Question: Currently I am working on a website which has some text in Japanese Language. All the texts are showing weird in all browser. The website has "charset" of "Shift_JIS". I have recoded the website with some new code as it was coded 10 years ago with some table like email template.
Here is the Head part of the site
'''
<!doctype html>
<html>
<head>
<meta http-equiv="Content-Type" content="text/html; charset=Shift_JIS">
<title>komitsukudeYing Yu woXue bu,,Man Hua deXue buYing Yu :, ESL, EFL, TOEFL, FCE, TOIEC, IELTS</title>
'''
All the texts are looking like this

Here is all the code I have used in the page
'''
<!doctype html>
<html>
<head>
<meta http-equiv="Content-Type" content="text/html; charset=Shift_JIS">
<title>komitsukudeYing Yu woXue bu,,Man Hua deXue buYing Yu :, ESL, EFL, TOEFL, FCE, TOIEC, IELTS</title>
<script language="JavaScript">
<!--HPB_SCRIPT_ROV_50
//
// Licensed Materials - Property of IBM
// 83H7391, 42L1820
// (C) Copyright IBM Corp. 1995, 1999 All Rights Reserved.
//
// Version: 5.0.1
//
// HpbImgPreload: Hua Xiang nopurirodowoXing naimasu
//
function HpbImgPreload()
{
var appVer=parseInt(navigator.appVersion);
var isNC=(document.layers && (appVer >= 4)); // Netscape Navigator 4.0 or later
var isIE=(document.all && (appVer >= 4)); // Internet Explorer 4.0 or later
if (isNC || isIE)
{
if (document.images)
{
var imgName = HpbImgPreload.arguments[0];
var cnt;
swImg[imgName] = new Array;
for (cnt = 1; cnt < HpbImgPreload.arguments.length; cnt++)
{
swImg[imgName][HpbImgPreload.arguments[cnt]] = new Image();
swImg[imgName][HpbImgPreload.arguments[cnt]].src = HpbImgPreload.arguments[cnt];
}
}
}
}
// HpbImgFind: ImageobuziekutowoTan shimasu
//
function HpbImgFind(doc, imgName)
{
for (var i=0; i < doc.layers.length; i++)
{
var img = doc.layers[i].document.images[imgName];
if (!img) img = HpbImgFind(doc.layers[i], imgName);
if (img) return img;
}
return null;
}
// HpbImgSwap: Hua Xiang woRu reHuan emasu
//
function HpbImgSwap(imgName, imgSrc)
{
var appVer=parseInt(navigator.appVersion);
var isNC=(document.layers && (appVer >= 4)); // Netscape Navigator 4.0 or later
var isIE=(document.all && (appVer >= 4)); // Internet Explorer 4.0 or later
if (isNC || isIE)
{
if (document.images)
{
var img = document.images[imgName];
if (!img) img = HpbImgFind(document, imgName);
if (img) img.src = imgSrc;
}
}
}
var swImg; swImg=new Array;
//-->
</script><script language="JavaScript">
<!--
HPB_SCRIPT_PLD_50
HpbImgPreload('_HPB_ROLLOVER3', 'image/english02.gif', 'image/english01.gif');
function MM_swapImgRestore() { //v3.0
var i,x,a=document.MM_sr; for(i=0;a&&i<a.length&&(x=a[i])&&x.oSrc;i++) x.src=x.oSrc;
}
function MM_preloadImages() { //v3.0
var d=document; if(d.images){ if(!d.MM_p) d.MM_p=new Array();
var i,j=d.MM_p.length,a=MM_preloadImages.arguments; for(i=0; i<a.length; i++)
if (a[i].indexOf("#")!=0){ d.MM_p[j]=new Image; d.MM_p[j++].src=a[i];}}
}
function MM_findObj(n, d) { //v4.01
var p,i,x; if(!d) d=document; if((p=n.indexOf("?"))>0&&parent.frames.length) {
d=parent.frames[n.substring(p+1)].document; n=n.substring(0,p);}
if(!(x=d[n])&&d.all) x=d.all[n]; for (i=0;!x&&i<d.forms.length;i++) x=d.forms[i][n];
for(i=0;!x&&d.layers&&i<d.layers.length;i++) x=MM_findObj(n,d.layers[i].document);
if(!x && d.getElementById) x=d.getElementById(n); return x;
}
function MM_swapImage() { //v3.0
var i,j=0,x,a=MM_swapImage.arguments; document.MM_sr=new Array; for(i=0;i<(a.length-2);i+=3)
if ((x=MM_findObj(a[i]))!=null){document.MM_sr[j++]=x; if(!x.oSrc) x.oSrc=x.src; x.src=a[i+2];}
}
//-->
</script>
<style type="text/css">
<!--
TD {
font-size : 12px;
}
-->
</style>
<!-- Latest compiled and minified CSS -->
<link rel="stylesheet" href="https://maxcdn.bootstrapcdn.com/bootstrap/3.3.5/css/bootstrap.min.css">
<link rel="stylesheet" type="text/css" href="style.css">
</head>
<body class="container-fluid">
<div class="header row">
<div class="col-md-3"></div>
<div class="col-md-6"><img src="banners/banner-cfangollll-flyguy600-105.png"></div>
<div class="col-md-3"></div>
</div>
<div class="middle row">
<div class="col-md-3"></div>
<div class="col-md-6" style="background:#fff">
<div class="top_sec_mid row">
<div class="top_text">
<h1 align="center"><br>
komitsukudeYing Yu Xue bu</h1>
<h1 align="center">Shi Jie kotsumikudeGuo Ji De nabizinesuYan Yu woMian Qiang . </h1>
<h5 align="center"><br>
<b>Language Learning thru World Comics</b> </h5>
</div>
<!--top_text ends-->
<div class="top_txt2"> Ying Yu woXue buRen , soshiteJiao eruRen woDui Xiang toshita, purintoOK, huotohurinooShou
Qing retsusun. Nan Yi Du haZhong reberude, Chu Ji Bian Zhong Ji Bian Shang Ji Bian no3Duan Jie niBie retei
ru. mazuhaXia notaitoruwokuritsukushitemiyou. </div>
<div class="pdf">
<ul>
<li>
<div class="list_left col-md-9 col-sm-9"><img src="images/flag-icon_us.png" width="27" height="17">Huan Shi Shao Nu (Zuo :rikenedei)</div>
<div class="list_right col-md-3 col-sm-3"><img src="image/p.gif" width="16" height="16" border="0" alt="pdf version">komitsuku</div>
</li>
<li>
<div class="list_left col-md-9 col-sm-9"><img src="images/flag-icon_Flag_of_England.png" width="27" height="17"> rutsukingu(Zuo :kiyasupauiriamusu)</div>
<div class="list_right col-md-3 col-sm-3"><img src="image/p.gif" width="16" height="16" border="0" alt="pdf version">komitsuku</div>
</li>
<li>
<div class="list_left col-md-9 col-sm-9"><img src="images/flag-icon_icon-denmark.png" width="27" height="17"> Leng yaHan taratara(Zuo :orekomoru</div>
<div class="list_right col-md-3 col-sm-3"><img src="image/p.gif" width="16" height="16" border="0" alt="pdf version">komitsuku</div>
</li>
<li>
<div class="list_left col-md-9 col-sm-9"><img src="images/flag-icon_dutch.png" width="27" height="17"> pito(Zuo :maikehachiesu)</div>
<div class="list_right col-md-3 col-sm-3"><img src="image/p.gif" width="16" height="16" border="0" alt="pdf version"><a href="maahar22/index.html">komitsuku</a></div>
</li>
<li>
<div class="list_left col-md-9 col-sm-9"><img src="images/flag-icon_germany-flag-icon.png" width="27" height="17"> E Mo Zhu Yi Si Shen karuto(Zuo :ururitsuchimeizin)</div>
<div class="list_right col-md-3 col-sm-3"><img src="image/p.gif" width="16" height="16" border="0" alt="pdf version">komitsuku</div>
</li>
<li>
<div class="list_left col-md-9 col-sm-9"><img src="images/flag-icon_Serbia Yugoslavia.png" width="27" height="17"> Meng Jian ruserubiaRen (Zuo :arekusandazogurahu)</div>
<div class="list_right col-md-3 col-sm-3"><img src="image/p.gif" width="16" height="16" border="0" alt="pdf version"><a href="alezog/index.html" target="_blank">komitsuku</a></div>
</li>
</ul>
</div>
</div>
<!--top_sec_mid-->
<div class="mid_box_1">
<div class="mid_box1_img"><img src="alezog/serdre_02.gif" width="465" height="281"></div>
<div align="center" class="mid_box1_txt"> <strong>aleksandar zograf </strong><br>
(Zuo :arekusandazogurahu)<br>
Meng Jian ruserubiaRen </div>
</div>
<!--mid_box_1 ends-->
<div class="mid_box_2">
<div class="mid_box2_img"><img src="olecom/olecomTOP.gif" width="431" height="306" alt=""></div>
<div align="center" class="mid_box2_txt"> <strong>ole comoll</strong><br>
I was hopelessly in love. I couldn't sleep, but lay think of her....Every day I came to see her, but all I dared to say to her was: "The usual please." It went on for some weeks until: "And here?" </div>
</div>
<!--mid_box_2 ends-->
<div class="mid_box_3">
<div class="mid_box3_img"><img src="caswil/look0203.gif" width="222" height="258" alt=""></div>
<div align="center " class="mid_box3_txt"> <strong> caspar williams</strong><br>
kasupauiriamuzuha, Mei Ri noSheng Huo gaHe notameniarunokatoiukotoniQuan kuQue Xin gaDai tsutenaiRen "notameniShen Jing Zhi naWu Yu shirizuwoShu iteiru. Suburban Nightmare shirizunoZhong no LOOKING(rukingukaJian teiru)demodochirakatoiebahutsuunoZhuang Kuang niaruhutsuunoNan ga Shen Jing Zhi ninatsuteiku. Mr. Williams ha<small><font face="MS goshitsuku" lang="JA">bu</font></small>raitondeZhi Wu dakewoYou nihitorideZhu ndeiru. <strong>Click <a href="clp01.html">here </a>for details on how to get your 6 bilingual comics and free sample Language Learning thru Comics Lesson</strong> </div>
</div>
<!--mid_box_3 ends-->
<div class="mid_box_4">
<div class="mid_box4_img"><img src="leeken22/02t_r2_c2_f2.gif" width="205" height="228" alt=""></div>
<div align="center " class="mid_box4_txt">
<p><strong>lee kennedy</strong><br>
Huan Shi Shao Nu (Zuo :rikenedei</p>
<p><strong>Click <a href="clp01.html">here </a>for details on how to get your 6 bilingual comics and free sample Language Learning thru Comics Lesson</strong></p>
</div>
</div>
<!--mid_box_4 ends-->
<div class="mid_box_5">
<div class="mid_box5_img"><img src="maahar22/maaful4.gif" width="241" height="332" alt=""></div>
<div align="center mid_box5_txt" class="mid_box5_txt"> <strong>maaike hartjes</strong><br>
konoXiao sanaWu Yu haSi noYou Ren pitonitsuite,Bi haiiyatsudesuga, Ju Da naFu Qi Zhe desu. <strong>Click <a href="clp01.html">here </a>for details on how to get your 6 bilingual comics and free sample Language Learning thru Comics Lesson</strong> </div>
</div>
<!--mid_box_5 ends-->
<div class="mid_box_6">
<div class="mid_box6_img"><img src="ulrmag/ulrTOP.gif" width="425" height="367"></div>
<div align="center mid_box6_txt" class="mid_box6_txt">
<p>ulrich magin</p>
<p><strong>Click <a href="clp01.html">here </a>for details on how to get your 6 bilingual comics and free sample Language Learning thru Comics Lesson</strong></p>
</div>
</div>
<!--mid_box_6 ends-->
<div class="mid_box_7">
<div class="mid_box7_img1 col-md-6"><img src="images/holocomics-template-FLATSURFACEVIEWnoLAYERS400traN.png" width="316" height="192"></div>
<div class="mid_box7_img2 col-md-6">
<div class="box7_txt">
<h5>xxxxxxxxxxxxx<a href="clp01.html">xxxxx</a></h5>
<h6>Click <a href="clp01.html">here </a>for details on how to get your 6 bilingual comics and free sample Language Learning thru Comics Lesson</h6>
</div>
</div>
</div>
<!--mid_box_7 ends-->
<div class="bottom_blue row">
<div class="mid_box_8">
<div align="center" class="mid_box8_txt">
<p align="left">6Bu bairingarunoMan Hua (amerika, doitsu, oranda, denmaku, serubia,Ying Guo kara1tsuzutsu, gaWu Liao deFu itekimasu. sorezoreDan Yu toWen Fa Lian Xi gaFu itaretsusundeWu Yu woWan Quan niLi Jie shi, igirisutoamerikaYing Yu deKao e, Hua seruyouninarimasu. </p>
<h6 align="left">What you get for free are 6 bilingual comics (one each from America, Serbia, Holland, Germany, Denmark and England). Each includes a complete lesson that will ensure that you know the story as well as how to think and talk about it in English. What are you waiting for?</h6>
</div>
<div class="mid_box8_img1"><img src="images/serdre-bilinguallastPage.png" width="600" height="354"></div>
</div>
<!--mid_box_8 ends-->
<div class="mid_box_9">
<table width="60%" border="2">
<tr>
<th height="372" bgcolor="#0066FF" scope="col"><h6 align="left">Maximizeyour your learning and memorization potential with three modes. Experience these comics and lessons thru your three main senses, </h6>
<h1 align="center">Listen See Feel</h1>
<p align="center">(auditory, visual and kinethetic) </p>
<p align="center">then </p>
<h1 align="center">Think and Create</h1>
<h6 align="left">(auditory, visual and kinethetic) </h6>
<table width="88%" border="0" align="center">
<tr>
<th height="42" scope="col"><img src="images/icon-movie2.jpg" width="40" height="40"></th>
<th scope="col"><img src="images/icon-text.jpg" width="40" height="40"></th>
<th scope="col"><img src="images/icon-voice.jpg" width="40" height="40"></th>
<th scope="col"><img src="images/icon-hear-2.jpg" width="40" height="40"></th>
<th scope="col"><img src="images/icon-comic40.jpg" width="40" height="40"></th>
<th scope="col"><img src="images/icon-slideshow.png" width="40" height="40"></th>
</tr>
</table>
<table width="88%" border="0" align="center">
<tr>
<th height="42" scope="col"><img src="images/image-blank-transparent40b.png" width="40" height="40"></th>
<th scope="col"><img src="images/image-blank-transparent40b.png" width="40" height="40"></th>
<th scope="col"><img src="images/icon-watch2.jpg" width="40" height="40"></th>
<th scope="col"><img src="images/icon-do.jpg" width="40" height="40"></th>
<th scope="col"><img src="images/image-blank-transparent40b.png" width="40" height="40"></th>
<th scope="col"><img src="images/image-blank-transparent40b.png" width="40" height="40"></th>
</tr>
</table>
<p align="left">Depending on what kind of learner you are (auditory, visual or kinesthetic), I believe it is best to 1) listen<img src="images/icon-hear-2.jpg" width="40" height="40">, 2)see <img src="images/icon-watch2.jpg" width="36" height="36"> and feel <img src="images/icon-do.jpg" width="40" height="40"> the comic and finally, 3) involve yourself in Creative Thinkingcheck out the translated version <img src="images/Flag_of_Japan_27.png" width="27" height="17"> <img src="images/icon-plus20.jpg" width="20" height="20"> <img src="images/flag-icon_british-flag.png" width="27" height="17">. You should then be ready for the lesson.</p>
<h6 align="center">All the audio is inEnglish in accents from various countries. </h6></th>
</tr>
</table>
</div>
<!--mid_box9-->
<div class="mid_box_10">
<table width="60%" border="2">
<tr>
<th scope="col"><div align="center">
<table width="60%" border="2">
<tr>
<th bgcolor="#FFFFFF" scope="col"><div align="center">
<p><img src="images/wordshoot.gif" alt="Language Learning Game " width="228" height="22"><br>
</p>
</div></th>
</tr>
</table>
<p><img src="images/worshoot-scrnsht.jpg" alt="Wordshoot: Language Learning Game" width="232" height="184"></p>
</div></th>
</tr>
</table>
</div>
<!--mid_box10-->
<div class="mid_box_11">
<h2 align="center" >(Yu Xue Xue Xi shiyuteingugemu:TOIEC, TOEFL, IELTS, kenburitsuziYing Jian Dui Ce Yong )
100Yi Shang noWen Ti &Hui Da woShou Lu . <br>
<br>
<strong>PCBan :kokowokuritsuku! MACBan :kokowokuritsuku! </strong></h2>
<table width="100%" border="0" align="center">
<tr valign="top">
<td ><p align="center">&nbsp;</p>
<p align="center" style="color:#fff;"><font face="Arial, Helvetica, sans-serif" size="1"><b>Language
Learning shoot 'em up for learners of TOIEC, TOEFL, IELTS et) </b></font></p>
<h6 align="center"><font face="Arial, Helvetica, sans-serif" size="3" color="#333333">A horde of illiterate, savage, grammatically-challenged and linguistically-dysfunctional
mutant aliens from a far off planet in an alternative dimension
want you for breakfast. Prevent this from happening by downloading this somewhat retro but still fun game.</font> <font face="Arial, Helvetica, sans-serif" size="3" color="#333333">Yummmy!</font></h6></td>
</tr>
</table>
</div>
<!--mid_box11-->
<div class="mid_box_12">
<table width="78%" border="2">
<tr>
<th bgcolor="#FFFFFF" scope="col"><div align="left">
<h2 style="color:#000">Shang nokomitsukuHao kidatsutara, kitsuto, anatagakonoNan Man Hua (nanbanga)23keGuo , 60
Yi Shang noMan Hua Jia noZuo Pin Ji Da Hao kidesu. . . . <br>
</h2>
<h5 align="center" style="color:#000">If you like the comics above you'll love the works on the Nambanga Collection .</h5>
<div align="center">
<table width="80%" border="0">
<tr>
<th bgcolor="#3E8FD1" scope="col"><a href="bios/creBiosFinalJ.html" onMouseOut="MM_swapImgRestore()" onMouseOver="MM_swapImage('Image10','','images/nambangaBCK.jpg',1)"><img src="images/nambangaFRONT.jpg" alt="xxxxxx" width="404" height="600" id="Image10"></a></th>
</tr>
</table>
<h2 align="left" style="color:#000"><a href="bios/creBiosFinalJ.html">koko</a>haateisutoyakurieitanoinkudesu(Lue Li moDu memasu!!)</h2>
<h5 align="center" style="color:#000"><a href="bios/creBiosFinalJ.html">here</a> is a link to a list of the artists and creators and short bios. </h5>
<h2 align="center" style="color:#000"> Jin dake999Yuan </h2>
<p align="center">&nbsp;</p>
<h2 align="center" style="color:#000">75%Ge Yin kidesu</h2>
<p align="center" style="color:#000"> haisoudesu </p>
<h2 align="center" style="color:#000">75%ohu</h2>
<h6 align="center" style="color:#000">Now only 750 yen (that's a 75% discount)</h6>
<p align="center"><img src="images/warning.png" width="60" height="60"></p>
<h2 align="center" style="color:#000">Cheng Ren Xiang kenoMan Hua </h2>
<h2 align="left" style="color:#000">ikutsukanoWu Yu woZi domotachinitotsuteBu Shi Qie dearutoKao eteimasuyo. </h2>
<h5 align="left" style="color:#000">Some stories are suitable for a mature audience only!!!</h5>
<p align="center"><img src="images/banner-holoM-signmeUP-englishJP.jpg" alt="Lorem ipsum dolor..."></p>
</div>
<div align="center"></div>
</div>
<div align="center">
<table width="58%" border="2">
<tr>
<th scope="col"><div align="left">
<h2 style="color:#000">horomimuYan Yu An Ji shisutemuha, Ying Yu Xue Xi gaXiao Lu De ninarudakedenaku, supeinYu demoZhong Guo Yu demohuransuYu demodonnaYan Yu demoanatagaXue bitaiXue Xi niYi Li chimasu. </h2>
<h5 align="center"><img src="images/logo_header.jpg" width="289" height="86"></h5>
<h5 align="center">The Holo-MeME Language Memorization System will help you to learn not only ENGLISH faster and<br>
more efficiently but also Spanish, French, Chinese. In fact, whatever language you want to learn.<br>
</h5>
</div></th>
</tr>
</table>
</div></th>
</tr>
</table>
</div>
<!--mid_box12-->
<div class="mid_box_13"> <a href="bios/creBiosFinalJ.html" onMouseOut="MM_swapImgRestore()" onMouseOver="MM_swapImage('Image25','','banners/banner_nambanga-titlewithdilcar728b-60-20.jpg',1)"><img src="banners/banner_nambanga-titlewithdilcar600only-60-20.jpg" width="600" height="74" id="Image25"></a> </div>
<!--mid_box13-->
</div>
</div>
<div class="col-md-3"></div>
</div>
<div class="footer row">
<p><img src="banners/banner-cfangollll-flyguyblack600-105.png" width="600" height="105">
<center>
<iframe src="footer.html" frameBorder="0" width="610" height="100"></iframe>
</center>
</p>
</div>
<style>
</style>
<script src="https://ajax.googleapis.com/ajax/libs/jquery/1.11.3/jquery.min.js"></script>
<script src="https://maxcdn.bootstrapcdn.com/bootstrap/3.3.5/js/bootstrap.min.js"></script>
</body>
</html>
'''
How can I fix that? Thanks
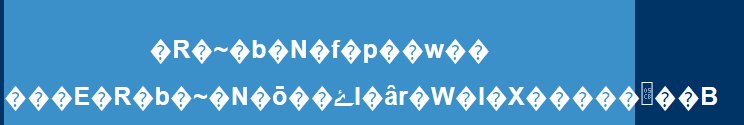
Answer: The problem, apparently, is that the encoding which you have declared (Shift_JIS) no longer matches the actual encoding used (probably UTF-8), and so the browser renders garbage. Either that, or your browser doesn't recognize the Shift_JIS encoding.
What may have happened is that when you edited the source, your text editor re-wrote the text in its preferred encoding, which differed from Shift_JIS. It's not possible to tell which encoding your current source file is in based on the code you posted; we'd need to have the raw file.
Another possibility is that your source is, in fact, encoded in Shift_JIS correctly, but your server is serving the page with a mis-matched 'Content-Type' header which is overriding the '<meta>' tag.
In any case, I would recommend switching things entirely to UTF-8 where possible.
Try changing the declared charset of your page to UTF-8 (maybe add the modern '<meta charset="utf-8">' tag while you're at it). If that doesn't work, try these steps:
- - - - - -